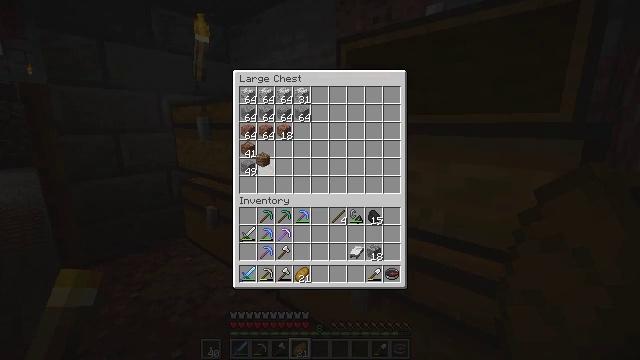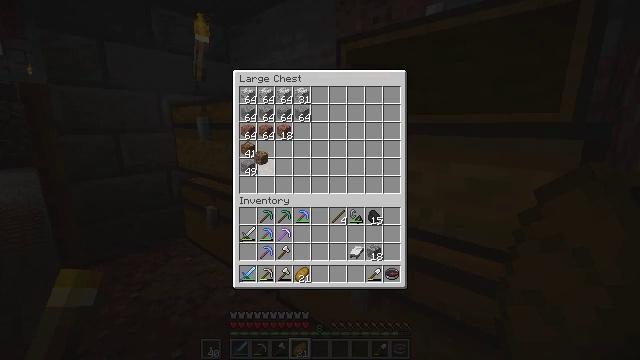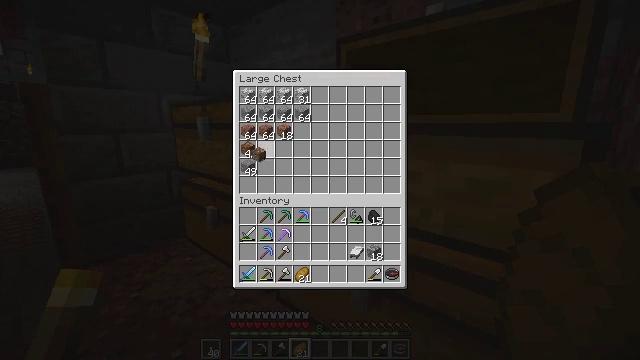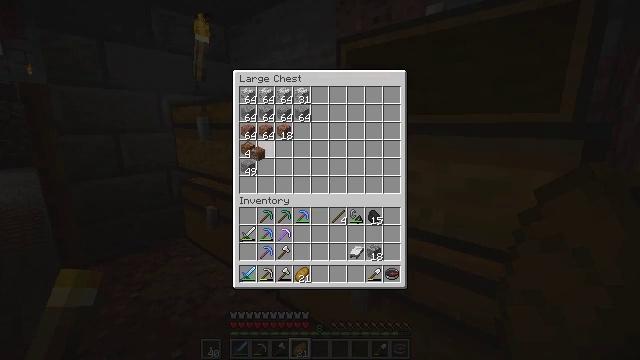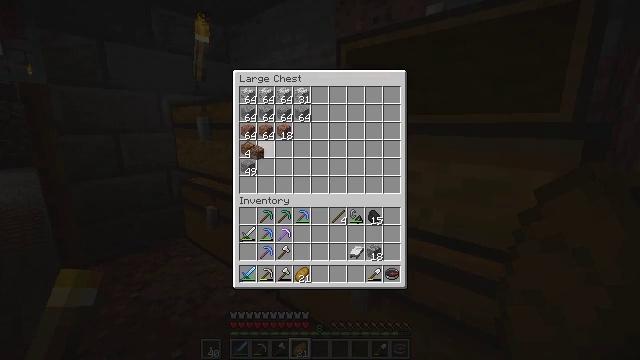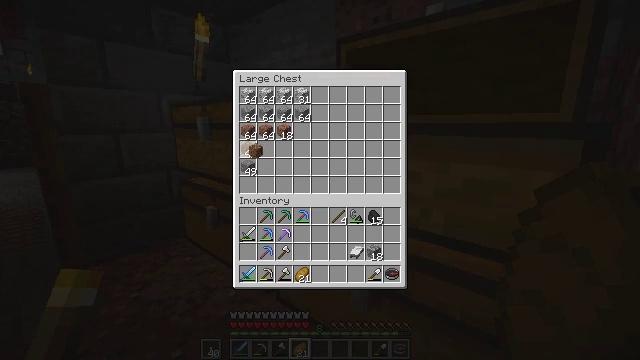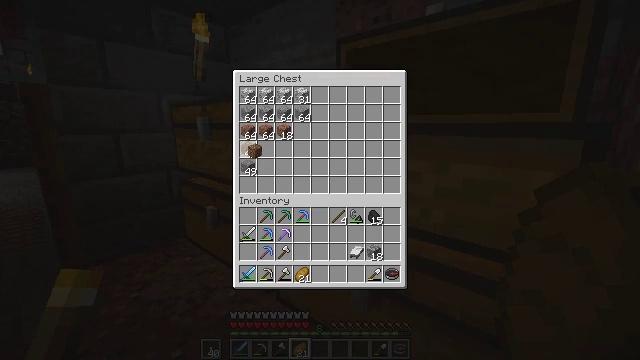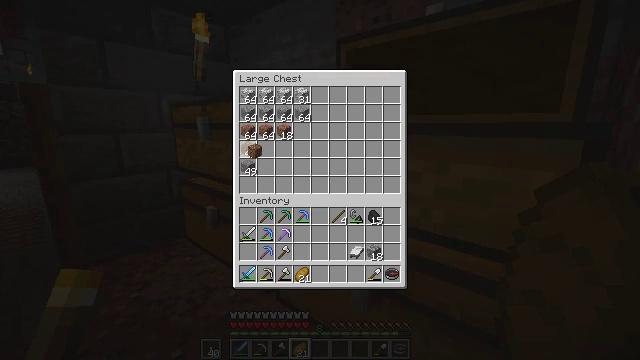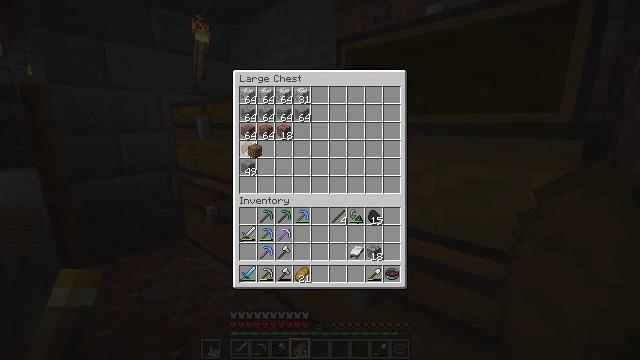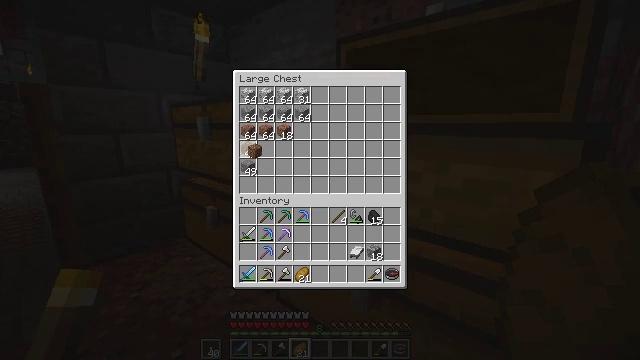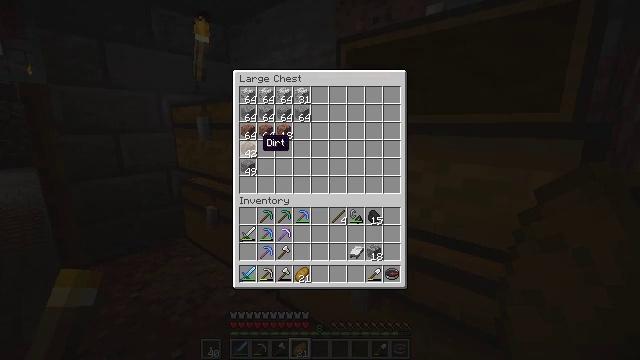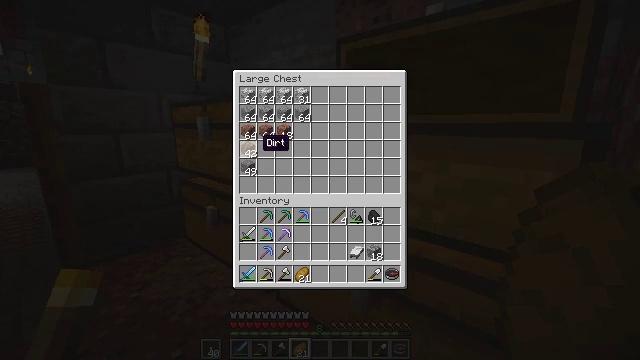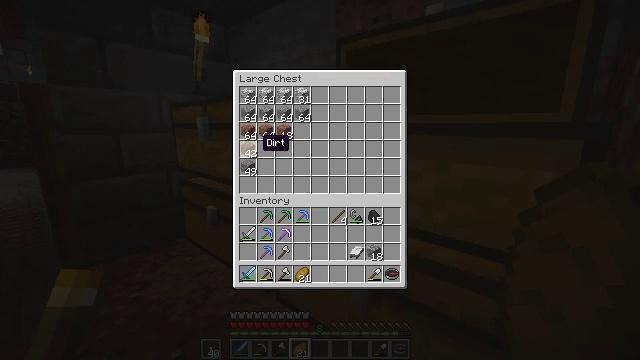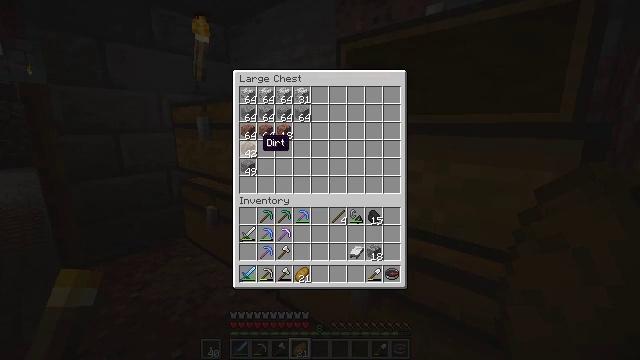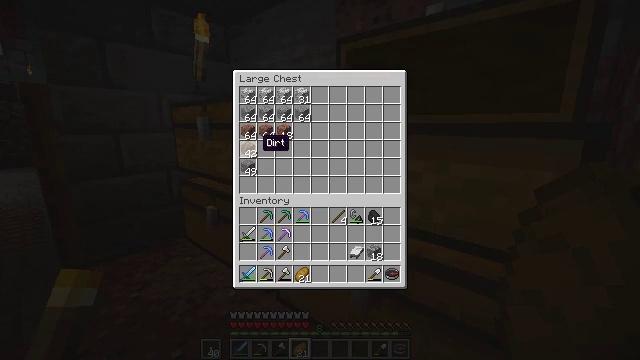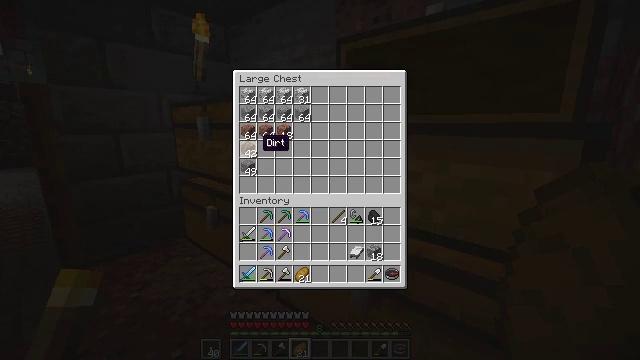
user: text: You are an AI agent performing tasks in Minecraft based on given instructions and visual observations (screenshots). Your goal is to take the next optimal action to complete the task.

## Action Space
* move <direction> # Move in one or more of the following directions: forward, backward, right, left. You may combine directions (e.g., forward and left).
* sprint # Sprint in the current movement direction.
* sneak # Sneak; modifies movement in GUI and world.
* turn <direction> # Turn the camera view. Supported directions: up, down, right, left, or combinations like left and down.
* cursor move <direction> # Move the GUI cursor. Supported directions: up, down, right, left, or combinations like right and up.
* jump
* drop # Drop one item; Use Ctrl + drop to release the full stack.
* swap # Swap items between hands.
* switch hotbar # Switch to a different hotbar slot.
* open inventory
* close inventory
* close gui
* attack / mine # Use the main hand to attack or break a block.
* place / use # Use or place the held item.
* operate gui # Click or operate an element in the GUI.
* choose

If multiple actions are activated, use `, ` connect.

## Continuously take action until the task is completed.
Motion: motion action
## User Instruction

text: Gather the redstone wall torch attached to the wall.
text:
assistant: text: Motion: no_op
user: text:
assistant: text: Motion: no_op
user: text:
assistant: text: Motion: no_op
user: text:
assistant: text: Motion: no_op
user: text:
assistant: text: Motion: no_op
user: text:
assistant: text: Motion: operate gui
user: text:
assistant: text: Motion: operate gui
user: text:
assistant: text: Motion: operate gui
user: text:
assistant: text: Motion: operate gui
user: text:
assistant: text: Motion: no_op
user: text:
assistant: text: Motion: no_op
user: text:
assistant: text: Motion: no_op
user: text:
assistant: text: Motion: no_op
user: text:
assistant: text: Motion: no_op
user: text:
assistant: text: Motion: no_op
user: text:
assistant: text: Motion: no_op
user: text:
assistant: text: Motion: no_op
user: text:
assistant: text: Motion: no_op
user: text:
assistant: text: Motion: no_op
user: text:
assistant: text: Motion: no_op
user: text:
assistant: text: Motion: close gui
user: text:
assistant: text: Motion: no_op
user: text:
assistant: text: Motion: no_op
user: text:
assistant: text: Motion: no_op
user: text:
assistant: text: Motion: turn right
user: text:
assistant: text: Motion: turn left and down
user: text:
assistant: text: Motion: turn left
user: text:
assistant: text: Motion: turn left
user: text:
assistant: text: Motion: turn left
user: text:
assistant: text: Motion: move forward, turn left and down